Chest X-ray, PA view. Patient: 59 years old, sex F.
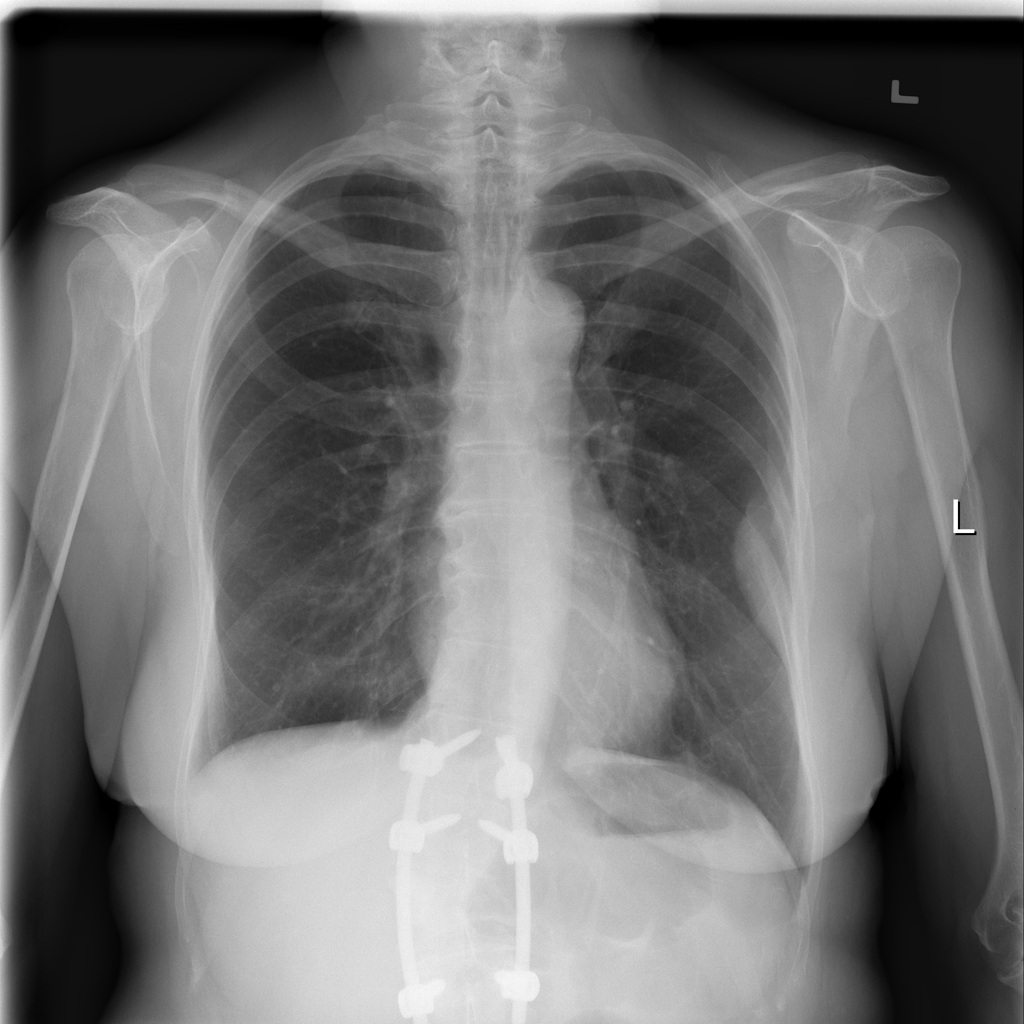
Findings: Mass